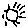
Label: sun